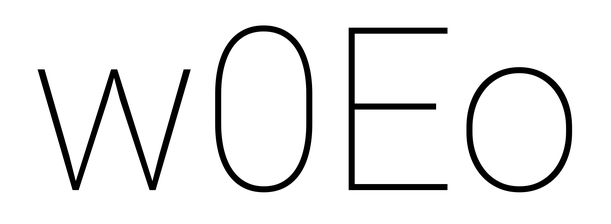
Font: Roboto_Thin